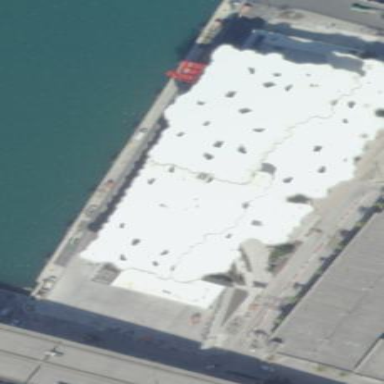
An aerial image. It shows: Cruise terminal.